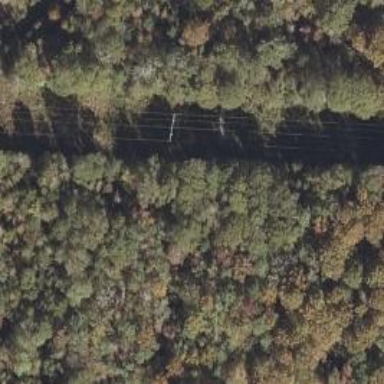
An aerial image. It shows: H-frame designed tower for power lines.